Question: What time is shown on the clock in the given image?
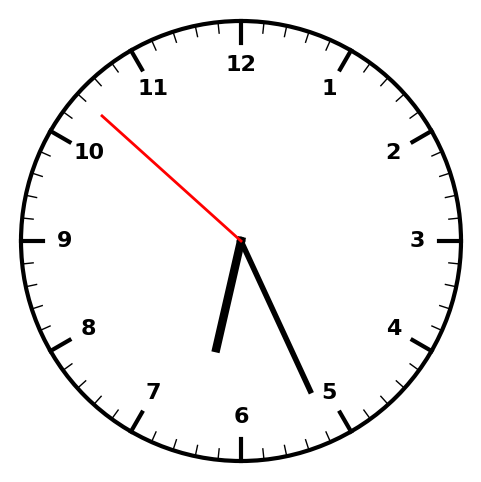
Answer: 06:25:52